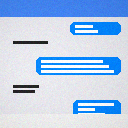
Screen state: on